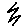
Label: zigzag